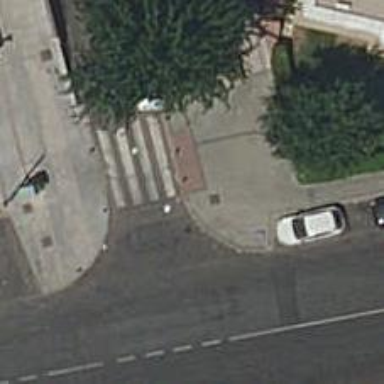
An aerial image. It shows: Bollard.